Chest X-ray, PA view. Patient: 63 years old, sex F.
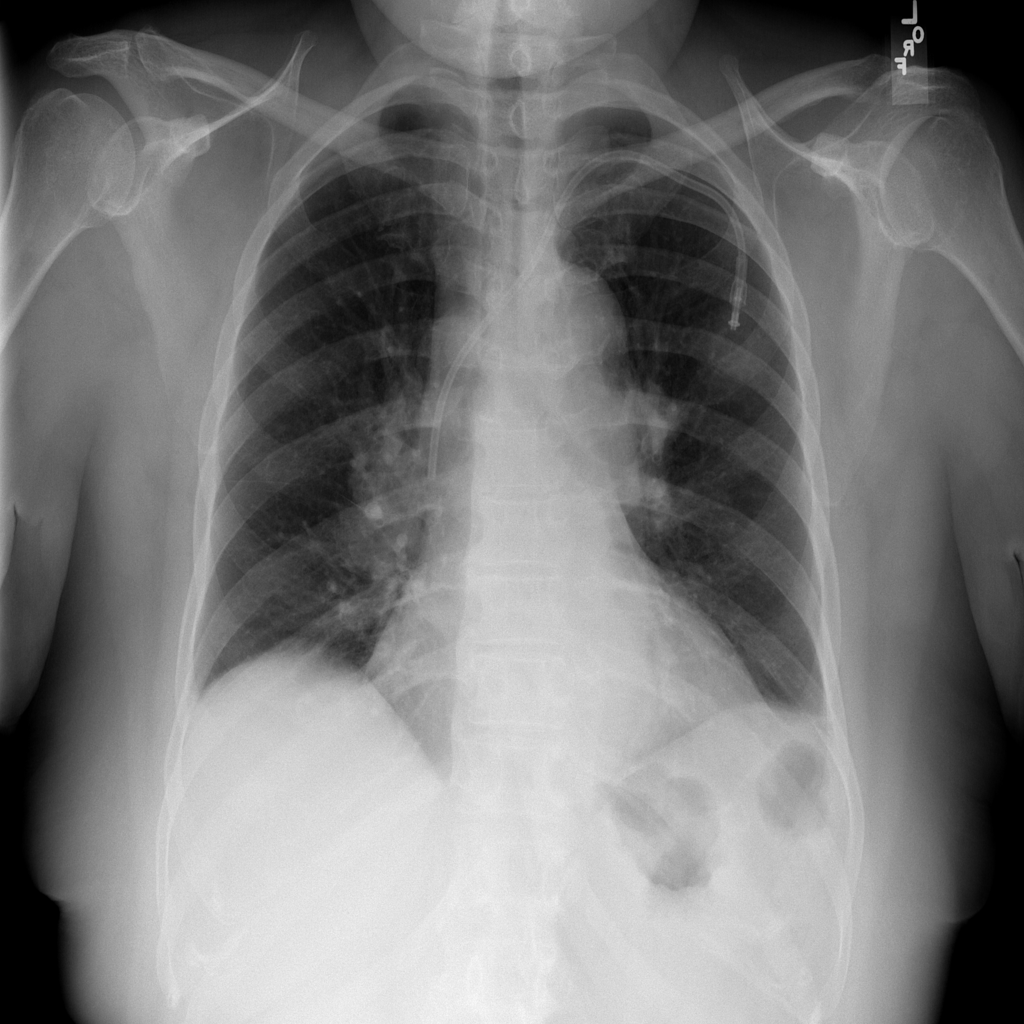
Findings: Cardiomegaly